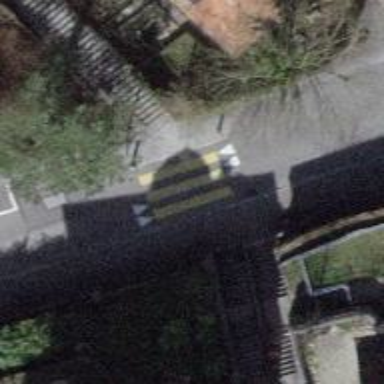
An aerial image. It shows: Asphalt steps with ramp.